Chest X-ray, AP view. Patient: 14 years old, sex M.
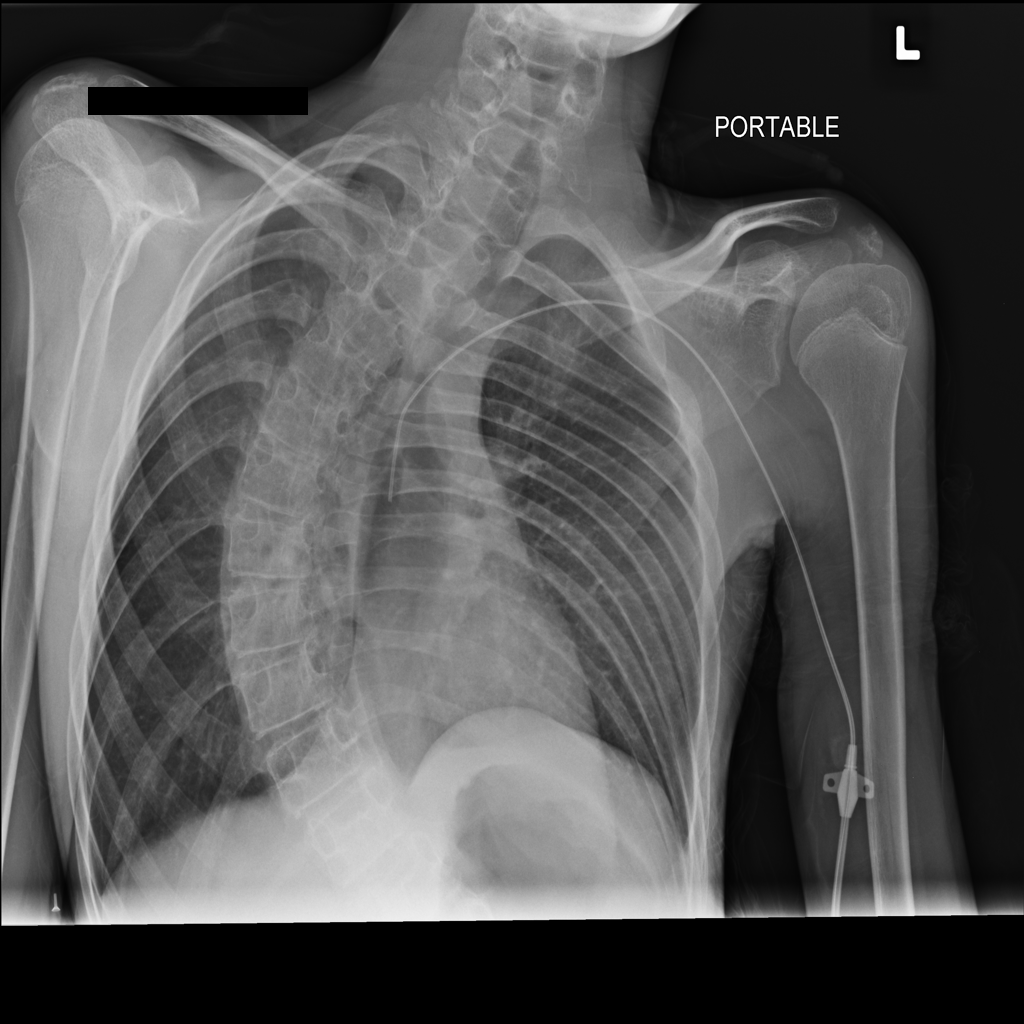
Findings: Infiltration